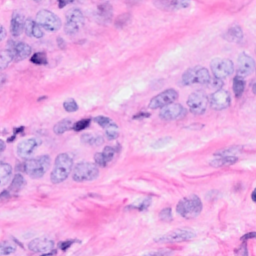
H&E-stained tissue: Breast